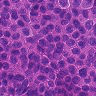
Metastatic tissue present: yes